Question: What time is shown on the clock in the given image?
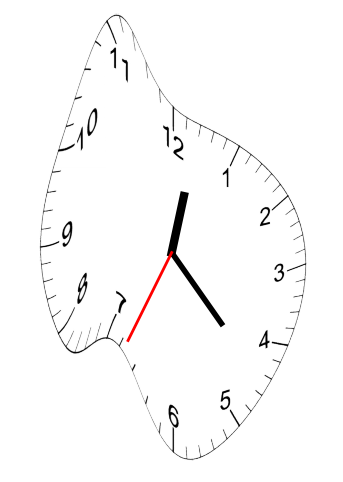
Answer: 12:22:34